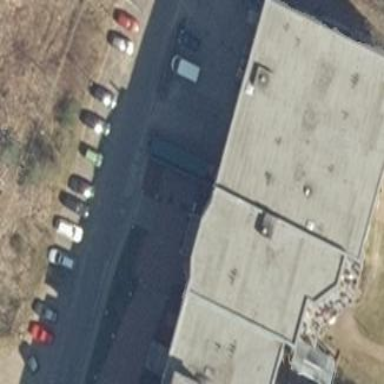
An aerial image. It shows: Nursing home building.